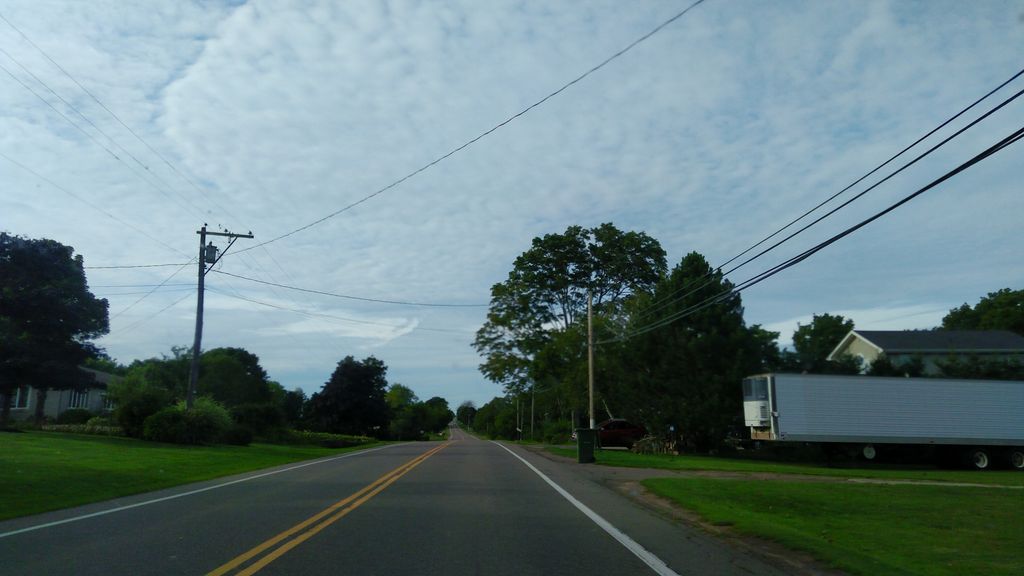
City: charlottetown